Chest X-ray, PA view. Patient: 47 years old, sex M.
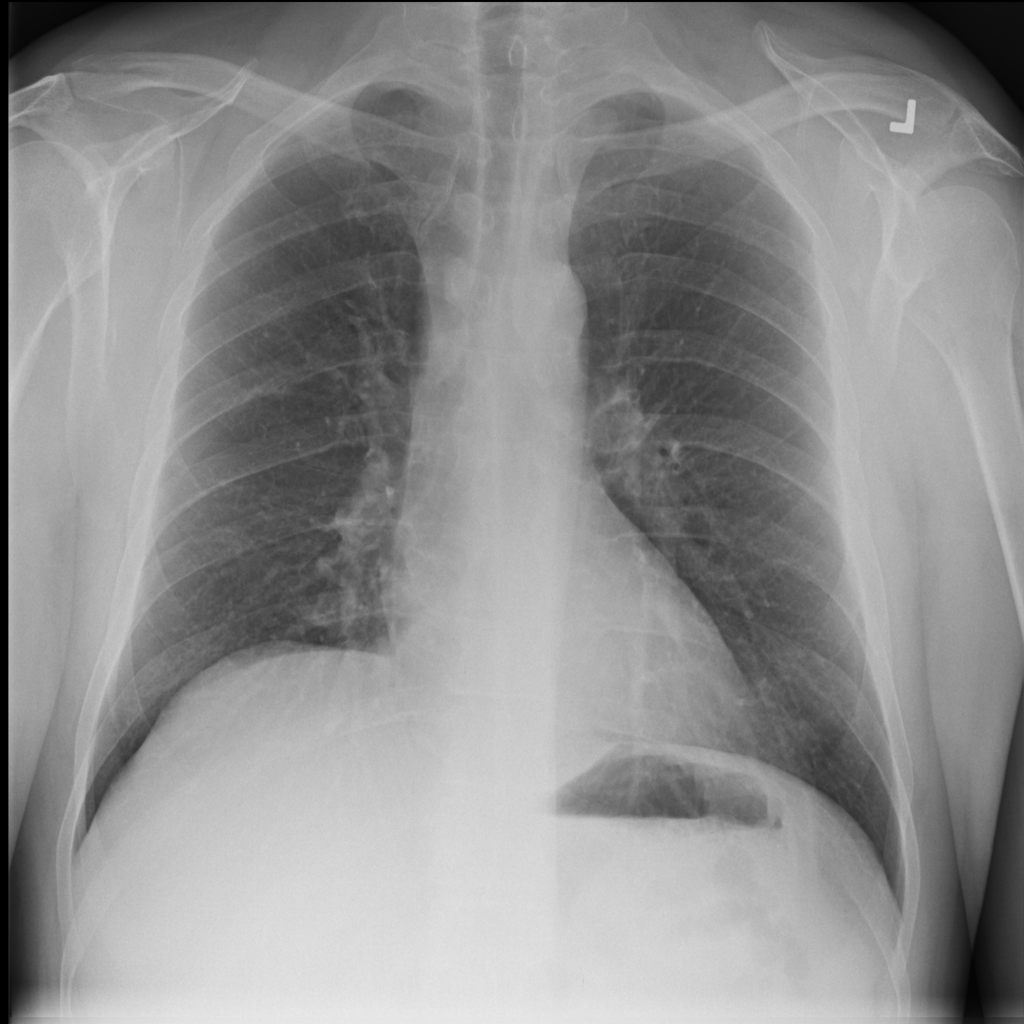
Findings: No Finding